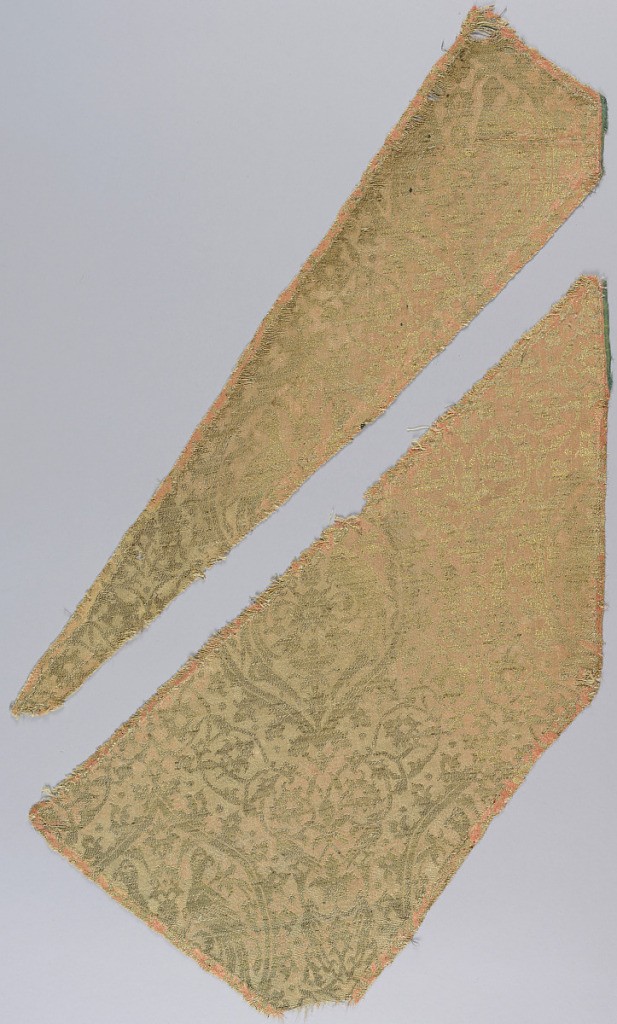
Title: Fragments
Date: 14th–15th century
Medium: silk, metallic technique: 4&1 satin patterned with plain weave
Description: Affronted phoenixes within a cartouche in gold on coral.